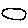
Label: circle